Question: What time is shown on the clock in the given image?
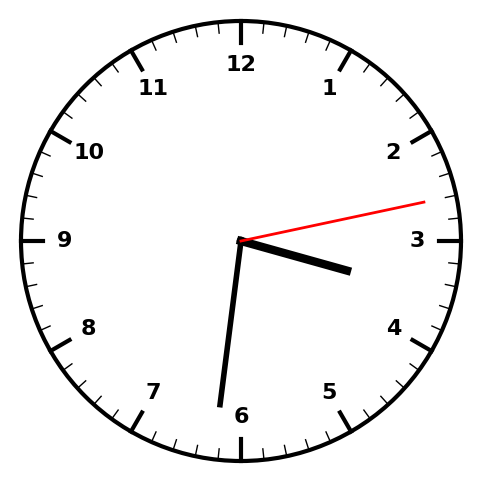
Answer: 03:31:13